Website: home-depot
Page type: review-order
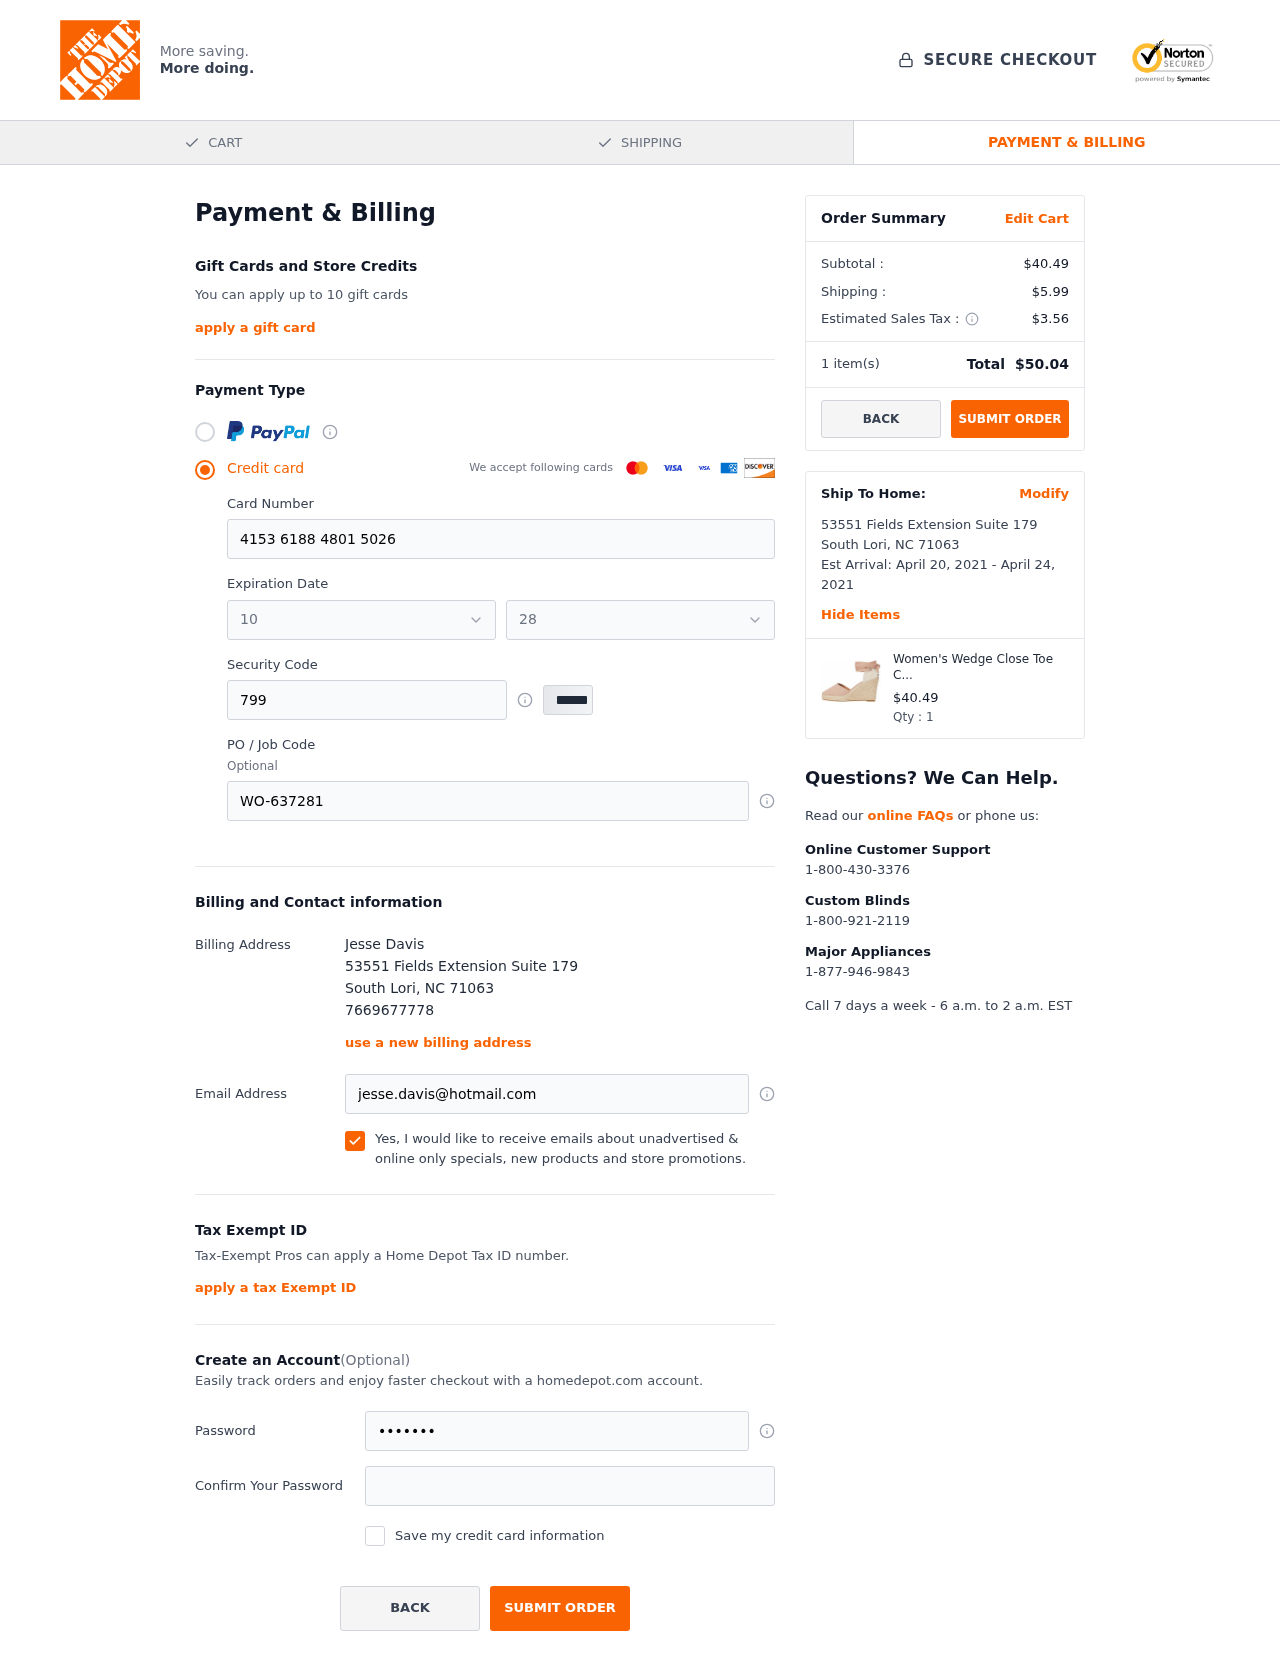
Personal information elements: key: PII_CARD_EXPIRY_MONTH
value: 10
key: PII_CARD_EXPIRY_YEAR
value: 28
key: PII_CITY
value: South Lori
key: PII_FULLNAME
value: Jesse Davis
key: PII_PHONE
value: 7669677778
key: PII_POSTCODE
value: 71063
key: PII_STATE_ABBR
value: NC
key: PII_STREET
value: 53551 Fields Extension Suite 179
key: PII_CARD_NUMBER
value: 4153 6188 4801 5026
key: PII_CARD_CVV
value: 799
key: PII_JOB_CODE
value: WO-637281
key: PII_EMAIL
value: jesse.davis@hotmail.com
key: PII_STREET2
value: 53551 Fields Extension Suite 179
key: PII_POSTCODE2
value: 71063
Product elements: key: PRODUCT1_NAME
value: Women's Wedge Close Toe Canvas Espadrille Sandal, Pink, 8 US
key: PRODUCT1_PRICE
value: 40.49
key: PRODUCT1_QUANTITY
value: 1
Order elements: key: ORDER_SUBTOTAL
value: $40.49
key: ORDER_SHIPPING_COST
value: $5.99
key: ORDER_TAX
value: $3.56
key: ORDER_NUM_ITEMS
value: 1
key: ORDER_TOTAL
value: $50.04
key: ORDER_SHIPPING_DATE
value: April 20, 2021
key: ORDER_DELIVERY_DATE
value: April 24, 2021